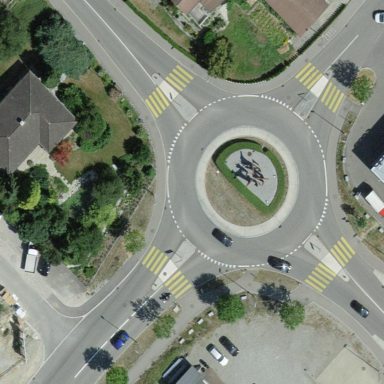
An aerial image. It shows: Secondary road around roundabout.